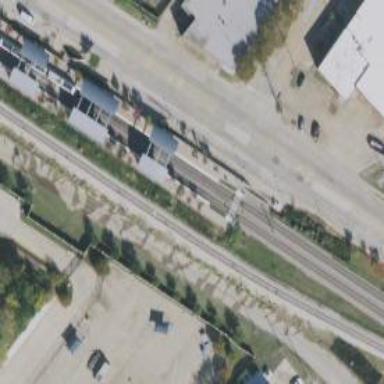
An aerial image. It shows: Railway crossing.